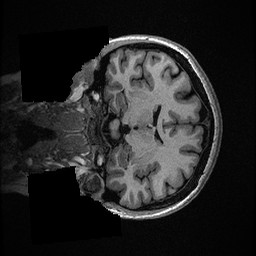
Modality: T1w
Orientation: coronal
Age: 45
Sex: female
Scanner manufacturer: ge
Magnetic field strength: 3 T
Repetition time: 0.006952 s
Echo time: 0.00292 s